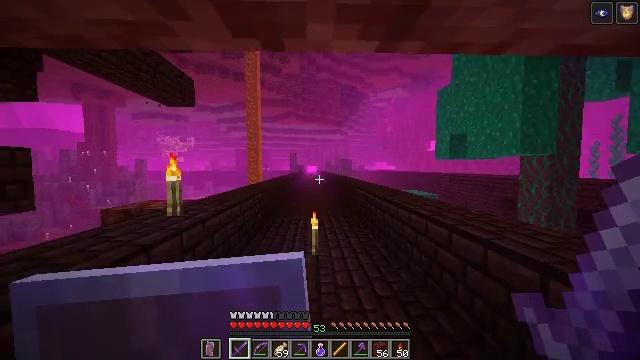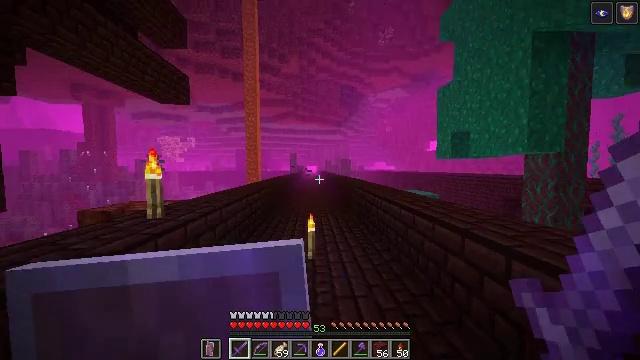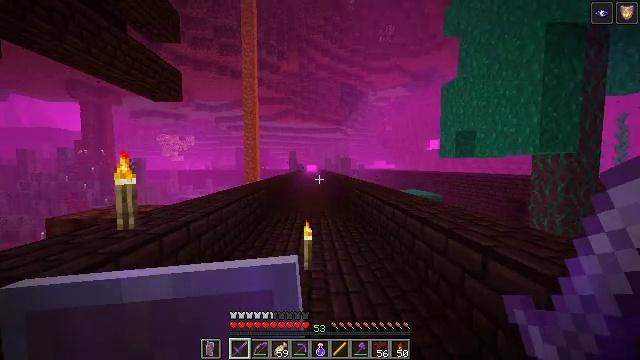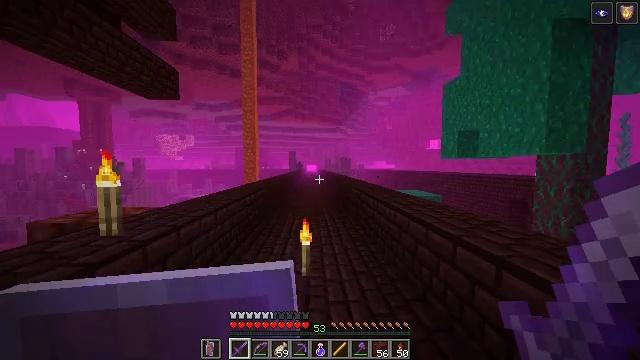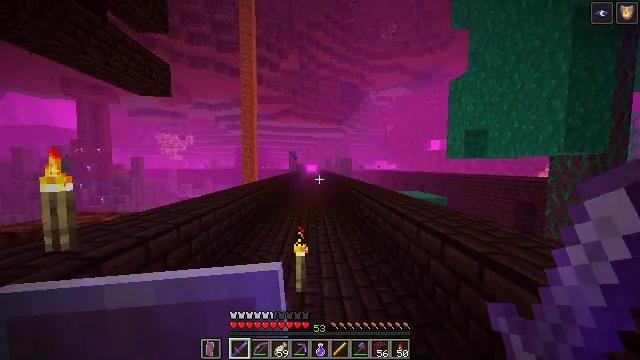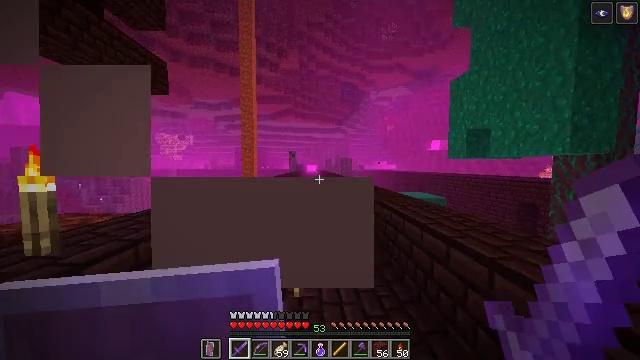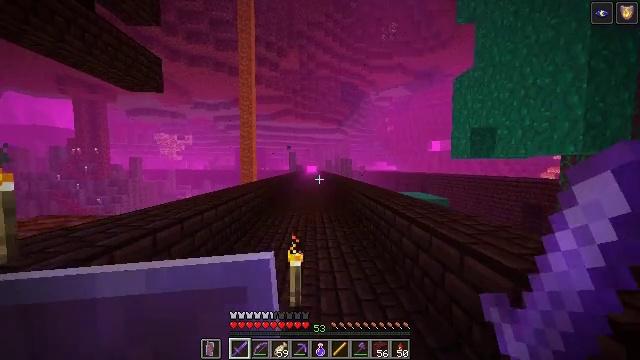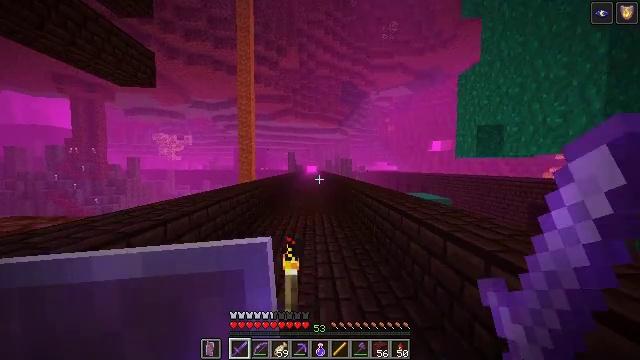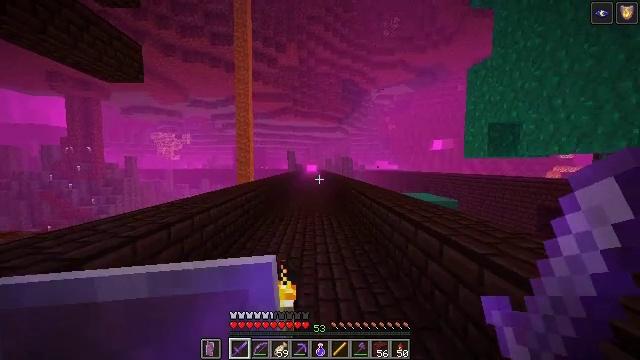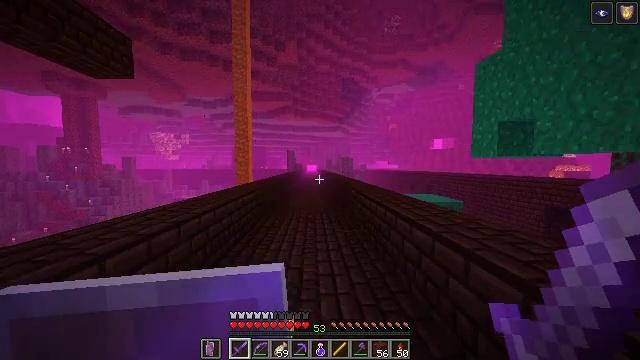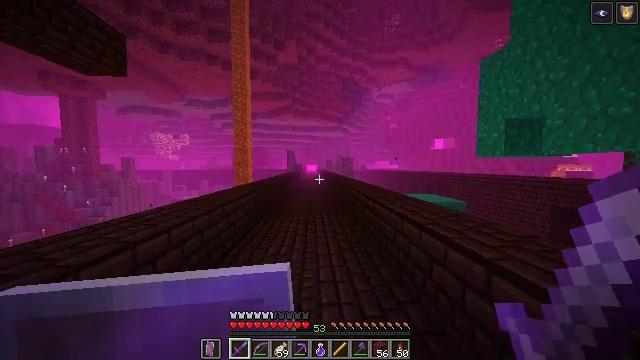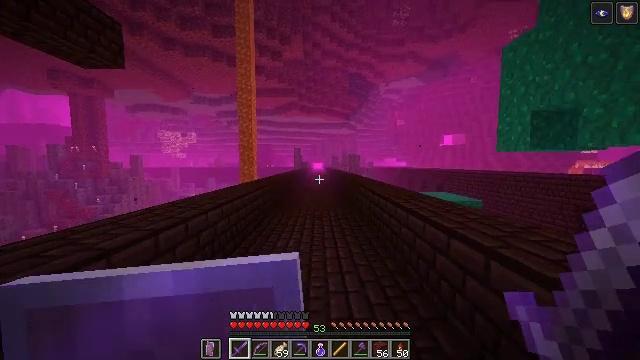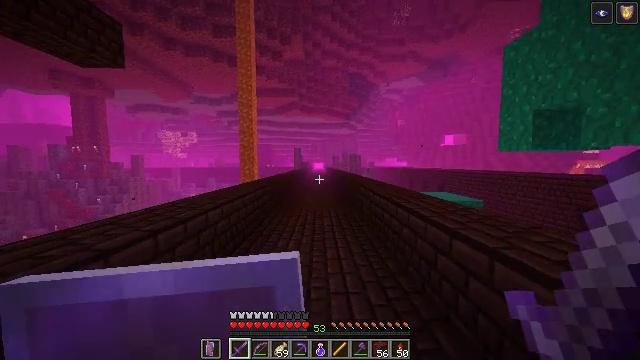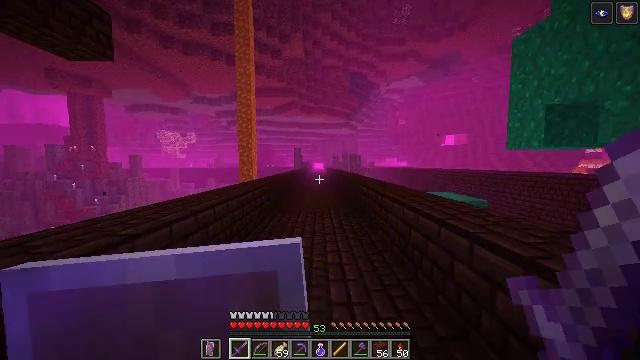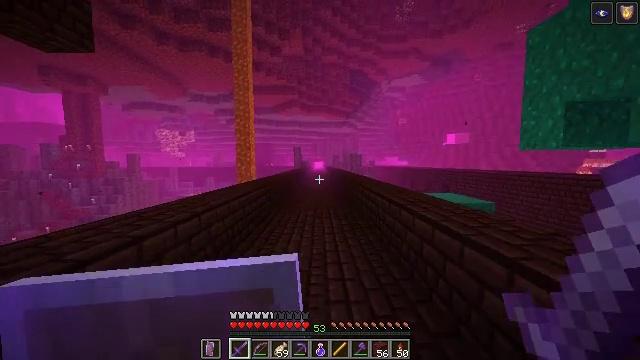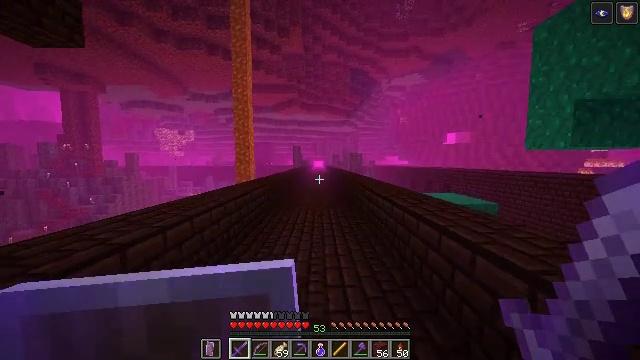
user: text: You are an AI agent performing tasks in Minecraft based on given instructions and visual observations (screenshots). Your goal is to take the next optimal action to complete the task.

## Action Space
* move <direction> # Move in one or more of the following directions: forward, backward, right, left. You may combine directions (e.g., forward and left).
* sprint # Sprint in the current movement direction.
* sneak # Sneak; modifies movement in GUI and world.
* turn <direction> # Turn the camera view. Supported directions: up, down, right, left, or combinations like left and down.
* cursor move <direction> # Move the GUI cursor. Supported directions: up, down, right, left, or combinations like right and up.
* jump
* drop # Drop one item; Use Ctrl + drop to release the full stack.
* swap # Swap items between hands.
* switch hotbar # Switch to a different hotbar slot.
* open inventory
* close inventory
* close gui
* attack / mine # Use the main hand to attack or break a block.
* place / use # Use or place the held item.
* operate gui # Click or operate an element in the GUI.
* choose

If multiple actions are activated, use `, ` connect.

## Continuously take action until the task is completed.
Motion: motion action
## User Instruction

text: Hunt the magma cube.
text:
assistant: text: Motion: move forward, sprint
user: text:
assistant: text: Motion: move forward, sprint
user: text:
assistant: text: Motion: move forward, sprint
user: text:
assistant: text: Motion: move forward, sprint
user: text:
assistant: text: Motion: move forward, sprint
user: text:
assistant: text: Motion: move forward, sprint
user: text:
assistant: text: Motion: move forward, sprint
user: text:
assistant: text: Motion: move forward, sprint
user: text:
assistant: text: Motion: move forward, sprint
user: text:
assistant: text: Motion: move forward, sprint
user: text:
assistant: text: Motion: move forward, sprint, turn left
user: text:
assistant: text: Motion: move forward, sprint
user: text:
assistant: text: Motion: move forward, sprint
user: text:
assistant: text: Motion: move forward, sprint
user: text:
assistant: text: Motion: move forward, sprint
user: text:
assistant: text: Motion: move forward, sprint
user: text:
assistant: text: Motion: move forward, sprint, jump
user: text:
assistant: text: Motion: move forward, sprint, jump
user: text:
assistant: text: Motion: move forward, sprint, jump
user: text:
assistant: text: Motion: move forward, sprint, jump
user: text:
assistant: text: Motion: move forward, sprint, jump
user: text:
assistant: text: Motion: move forward, sprint, jump
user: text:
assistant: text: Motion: move forward, sprint, jump
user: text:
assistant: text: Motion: move forward, sprint, jump
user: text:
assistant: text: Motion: move forward, sprint
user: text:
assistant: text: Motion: move forward, sprint
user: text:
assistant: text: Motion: move forward, sprint
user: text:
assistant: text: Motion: move forward, sprint
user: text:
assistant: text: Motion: move forward, sprint, turn left
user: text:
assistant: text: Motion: move forward, sprint